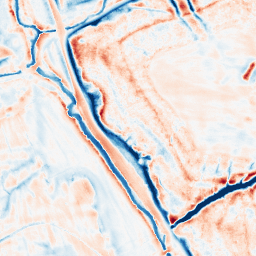
Category: edge_preserving
Decomposition family: bilateral
Decomposition parameters: d: 21
sigma_color: 75
sigma_space: 25
Upsampling method: cubic_catmull_rom
Upsampling parameters: scale: 4
Upsampling scale: 4